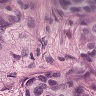
Metastatic tissue present: yes